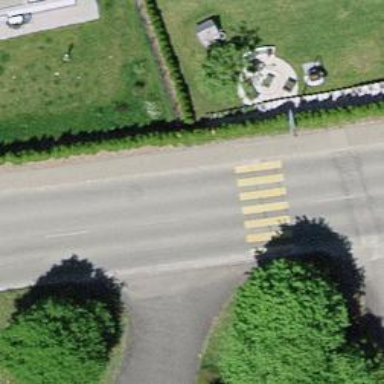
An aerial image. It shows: Zebra crossing on the road.